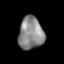
Tissue: lung
Cell type: Endothelial cells
Senescence score: 0.5466
Nuclear area (px): 794
Mean DAPI intensity: 136.364